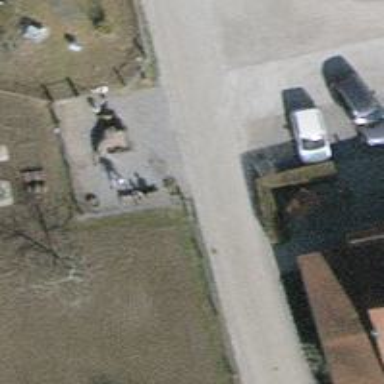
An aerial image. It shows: Brown bench.